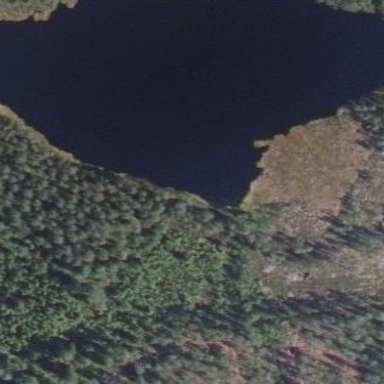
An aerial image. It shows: Lake with natural water.